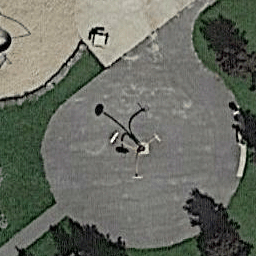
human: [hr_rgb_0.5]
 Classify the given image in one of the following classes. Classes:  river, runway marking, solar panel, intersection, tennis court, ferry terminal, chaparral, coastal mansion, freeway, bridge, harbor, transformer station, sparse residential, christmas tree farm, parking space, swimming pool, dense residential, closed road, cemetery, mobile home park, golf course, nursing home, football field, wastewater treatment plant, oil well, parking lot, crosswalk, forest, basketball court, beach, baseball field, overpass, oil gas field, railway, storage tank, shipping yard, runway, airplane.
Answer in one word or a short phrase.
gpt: basketball court